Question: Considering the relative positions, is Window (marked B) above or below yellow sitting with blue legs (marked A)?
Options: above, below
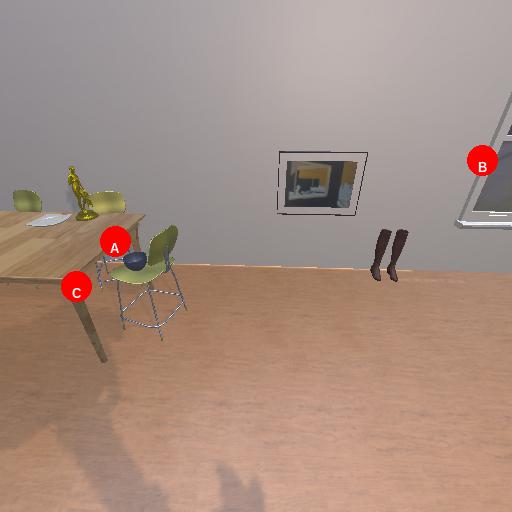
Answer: above